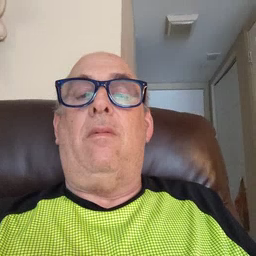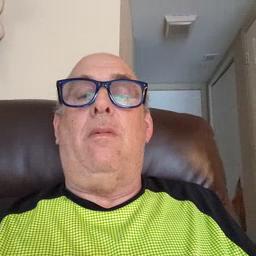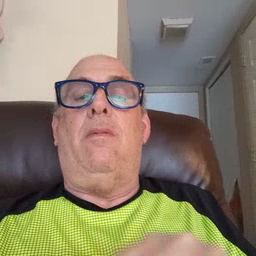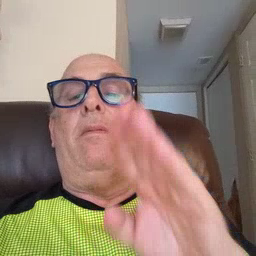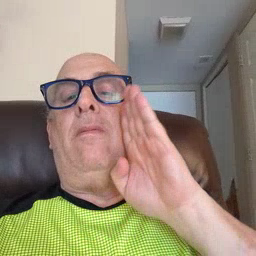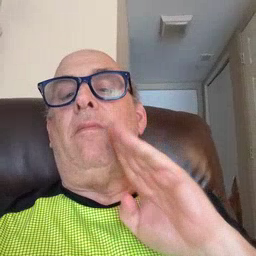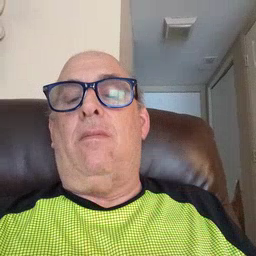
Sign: brown